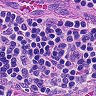
Metastatic tissue present: no